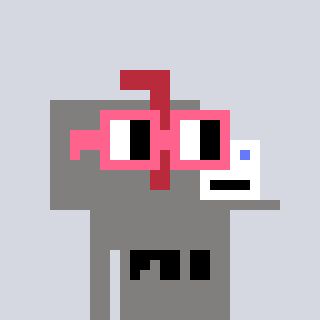
a pixel art character with square pink glasses, a mailbox-shaped head and a bluegrey-colored body on a cool background